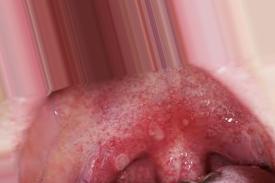
Condition: Mouth Ulcer